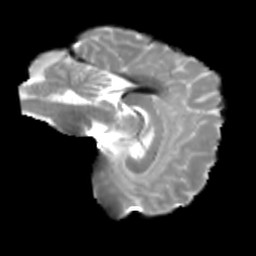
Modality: T2w
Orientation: sagittal
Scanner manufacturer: siemens
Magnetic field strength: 3 T
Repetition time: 4 s
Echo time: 0.0594 s